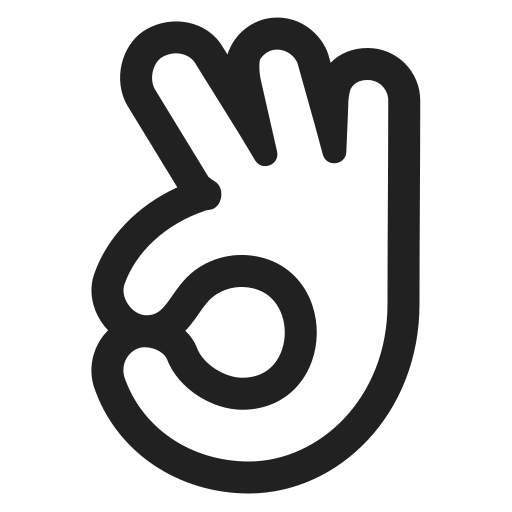
ok hand high contrast default